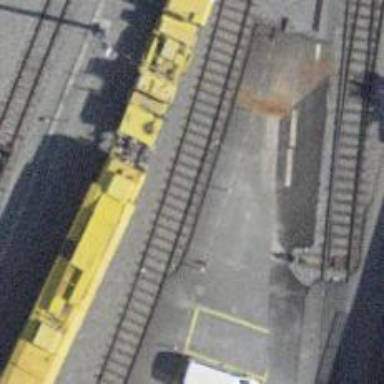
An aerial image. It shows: Railway yard with one track.